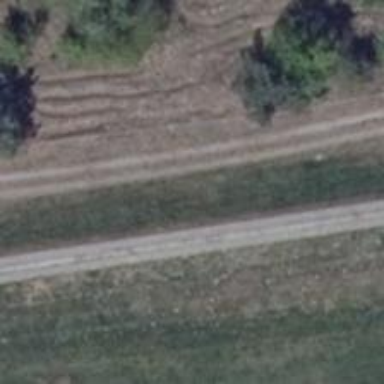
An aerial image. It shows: High-quality track road with concrete lanes.